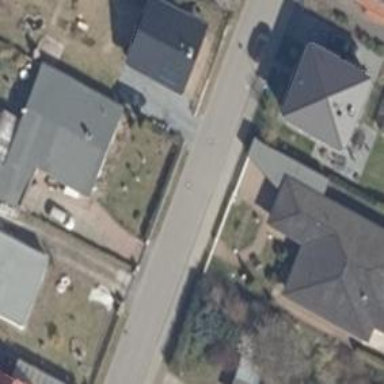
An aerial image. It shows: Asphalt road in residential area.